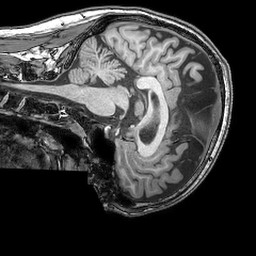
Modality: T1w
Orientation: sagittal
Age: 34
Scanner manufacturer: philips
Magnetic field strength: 3 T
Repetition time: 0.007 s
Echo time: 0.003501 s